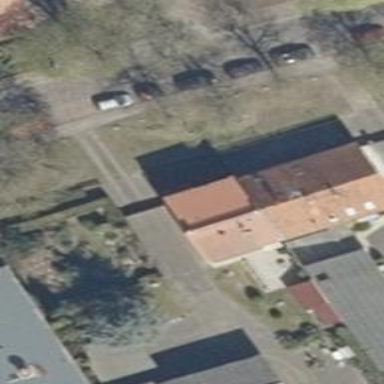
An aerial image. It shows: Building with hipped roof shape.